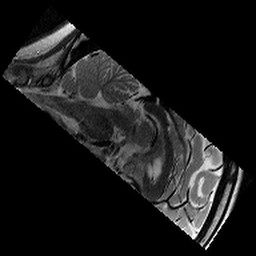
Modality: T2w
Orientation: sagittal
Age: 9
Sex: female
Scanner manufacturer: siemens
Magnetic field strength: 3 T
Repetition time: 9.23 s
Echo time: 0.067 s